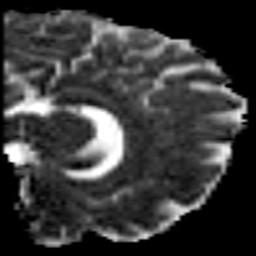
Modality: MD
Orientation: sagittal
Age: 28
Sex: male
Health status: healthy
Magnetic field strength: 3 T
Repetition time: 7 s
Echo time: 0.0926 s